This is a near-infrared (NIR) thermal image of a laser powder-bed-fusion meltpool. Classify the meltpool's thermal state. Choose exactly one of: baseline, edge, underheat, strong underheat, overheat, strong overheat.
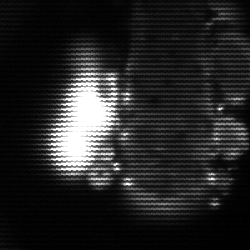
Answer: strong underheat